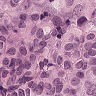
Metastatic tissue present: yes